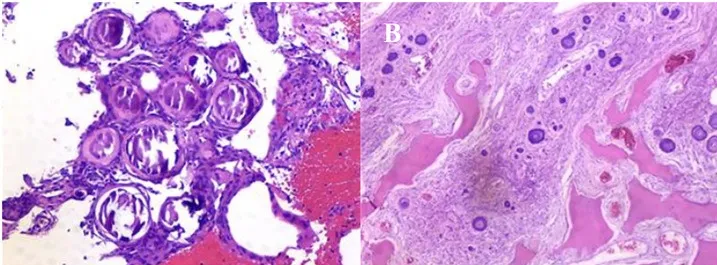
Histopathological examination of the resected tissue revealed that the mass was a meningioma with diffused psammomatous bodies.
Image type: pathology (h&e)